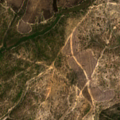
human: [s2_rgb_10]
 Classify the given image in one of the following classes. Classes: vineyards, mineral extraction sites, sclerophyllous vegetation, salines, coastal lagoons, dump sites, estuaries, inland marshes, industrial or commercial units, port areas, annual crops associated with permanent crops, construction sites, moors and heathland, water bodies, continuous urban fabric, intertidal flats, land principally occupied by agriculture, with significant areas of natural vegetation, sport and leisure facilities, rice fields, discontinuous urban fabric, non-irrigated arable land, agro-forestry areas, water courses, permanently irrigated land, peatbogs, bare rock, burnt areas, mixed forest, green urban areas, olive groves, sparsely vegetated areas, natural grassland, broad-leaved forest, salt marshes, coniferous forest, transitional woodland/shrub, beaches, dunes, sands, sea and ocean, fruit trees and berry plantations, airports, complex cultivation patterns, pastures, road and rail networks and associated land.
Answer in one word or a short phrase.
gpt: land principally occupied by agriculture, with significant areas of natural vegetation, broad-leaved forest, mixed forest, transitional woodland/shrub